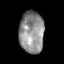
Tissue: skin
Cell type: Others
Senescence score: 0.7489
Nuclear area (px): 1009
Mean DAPI intensity: 142.937